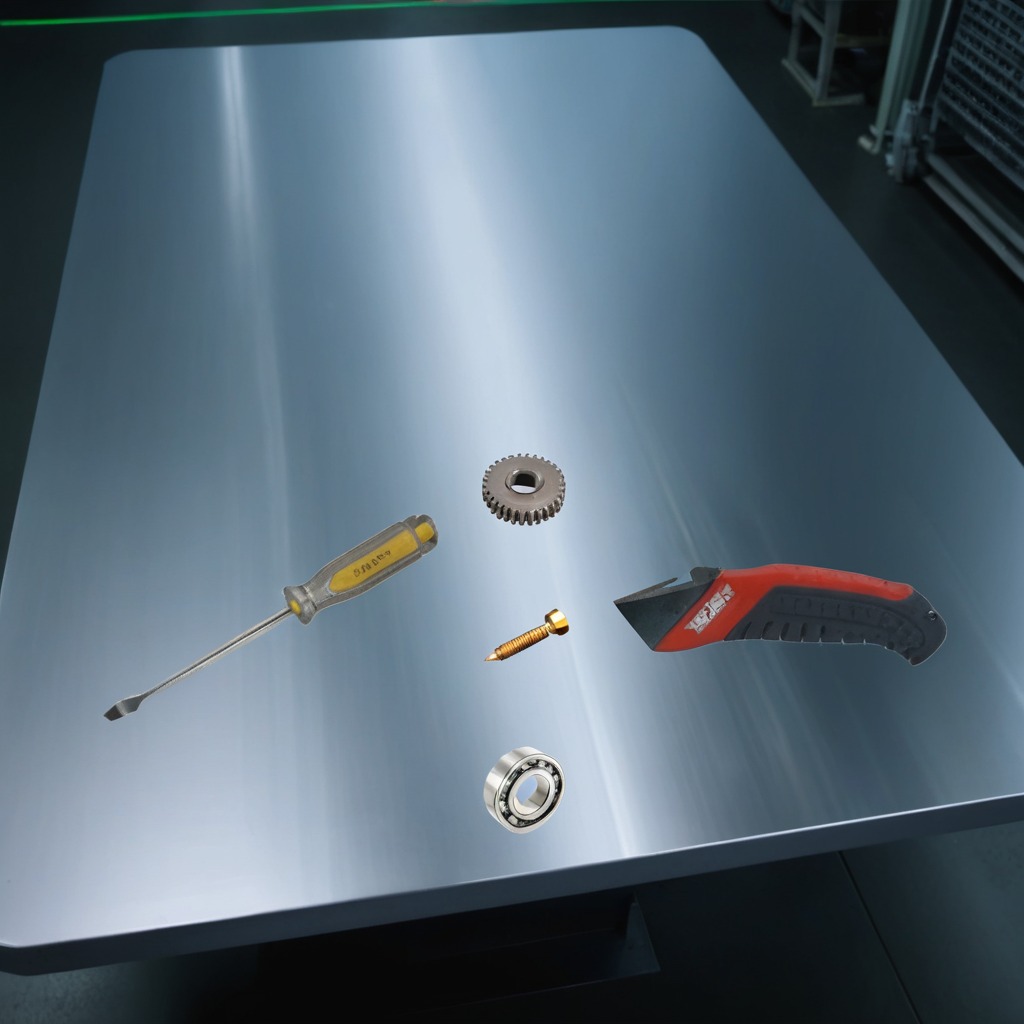
A metal ball bearing, a steel gear with teeth, a utility knife, a metal machine screw, and a screwdriver are lying on a metal table in a machine shop under fluorescent lights.